三年级 · 算术
一个桃子重（）克。

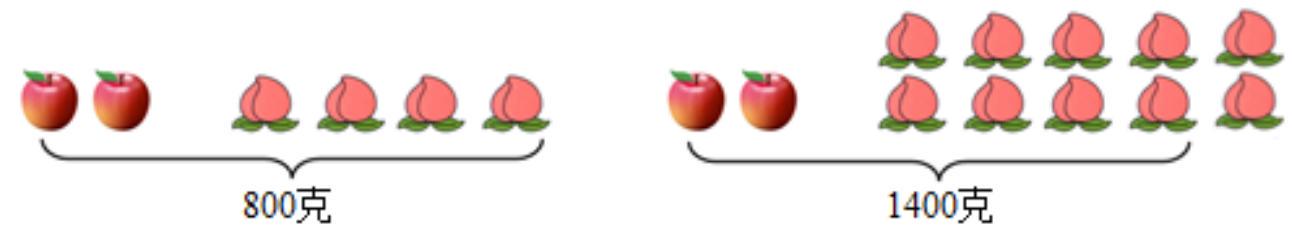
A. 60
B. 100
C. 120
答案: B
解析: $\mathrm{B}$

【分析】根据题图可知, 2 个苹果和 4 个桃子共重 800 克, 2 个苹果和 10 个桃子共重 1400 克, 苹果数量不变, 桃子增加了 6 个, 重量增加 $1400-800=600$ (克), 则 6 个桃子重 600 克, 一个桃子重 $600 \div 6=100$ (克)。

【详解】 $(1400-800) \div(10-4)$

$=600 \div 6$

$=100$ (克)

则一个桃子重 100 克。

故答案为: B

【点睛】本题关键是看清左右两幅图的区别, 明确增加 6 个桃子后重量增加 600 克, 进而求出一个桃子的重量。